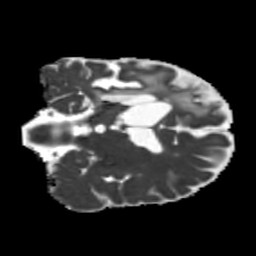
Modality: MD
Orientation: coronal
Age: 56
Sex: male
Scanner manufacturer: siemens
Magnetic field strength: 3 T
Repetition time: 5.25 s
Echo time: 0.08 s